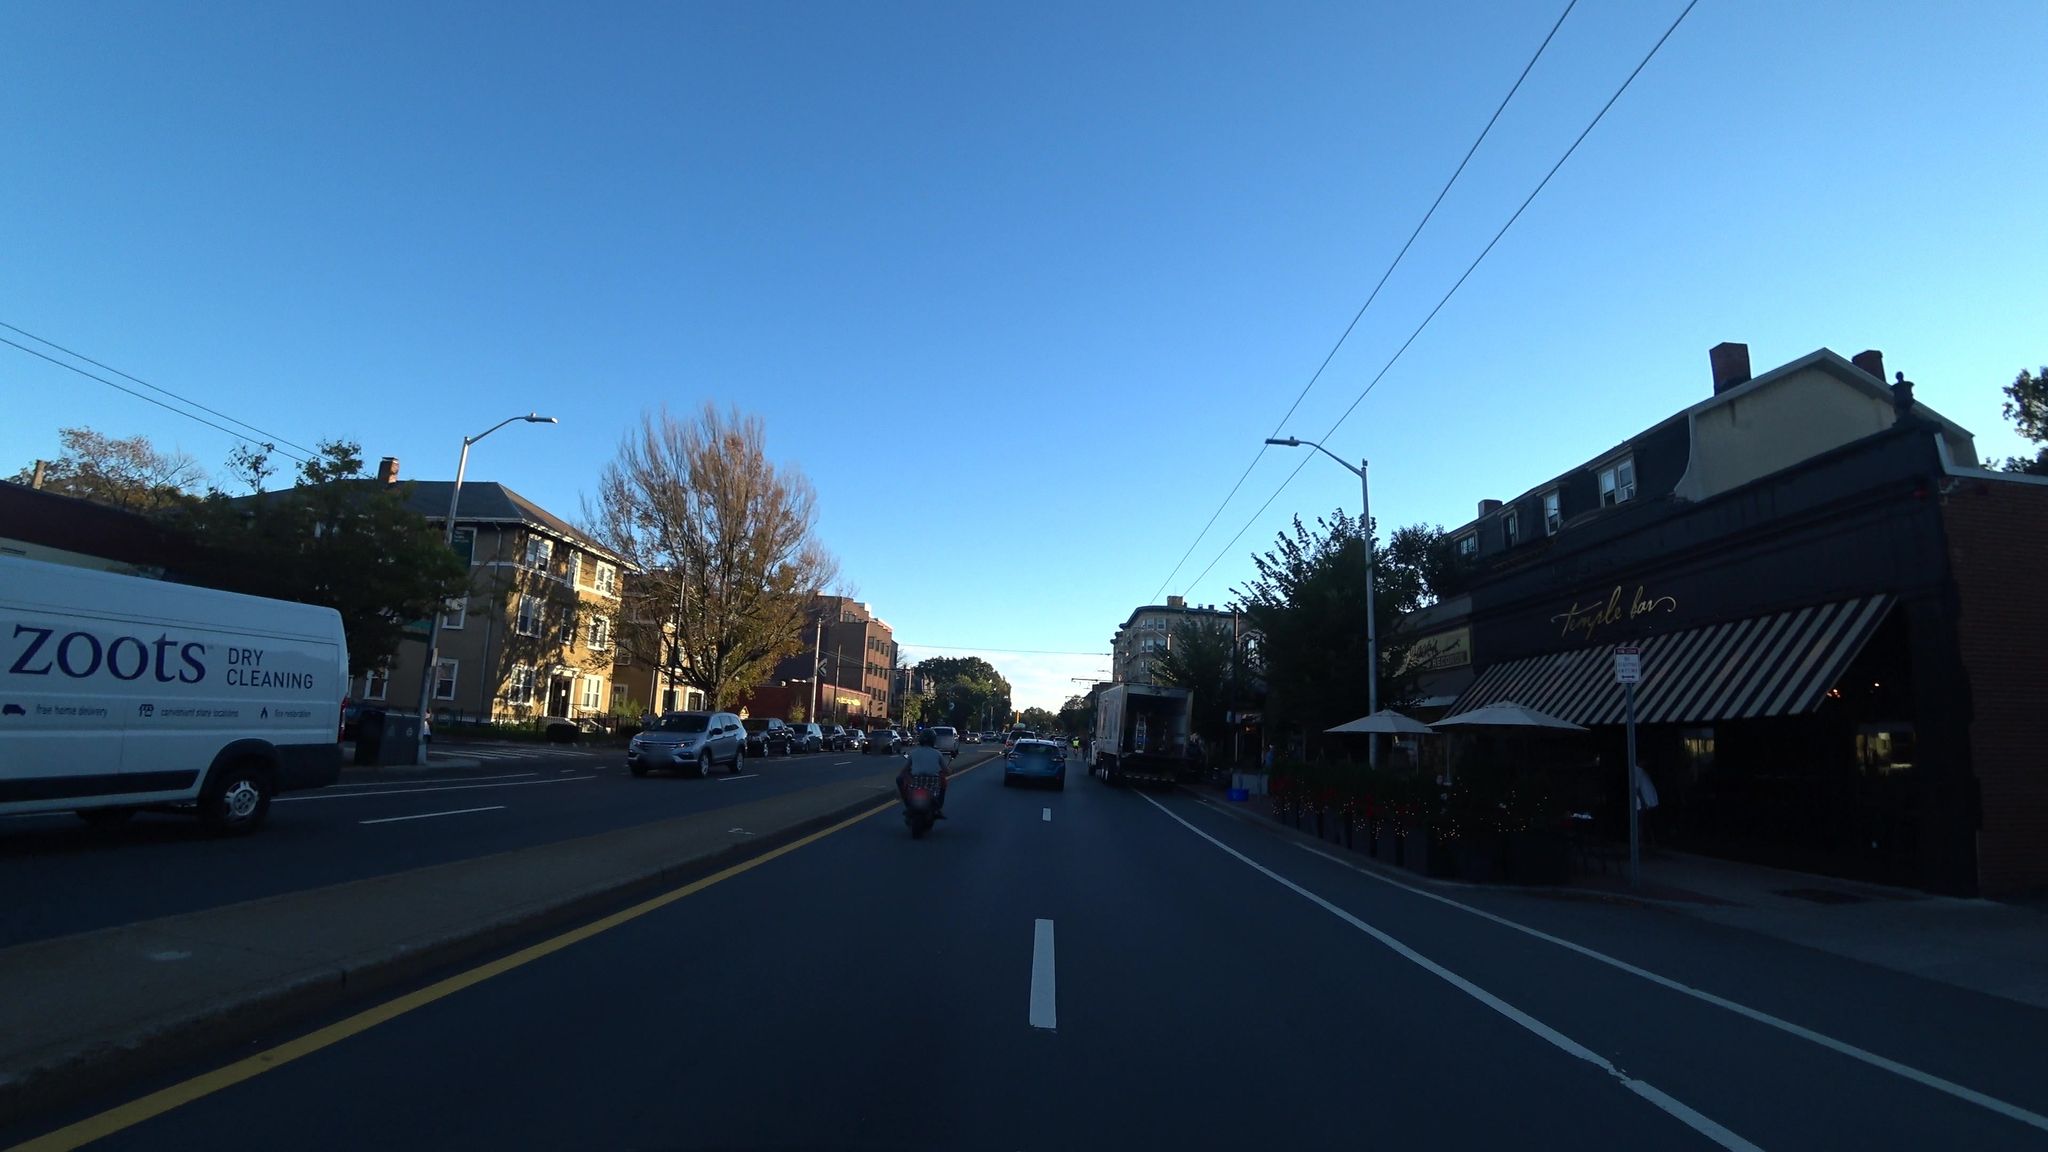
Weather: clear
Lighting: dusk/dawn
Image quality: good
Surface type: driving surface
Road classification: primary
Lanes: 2
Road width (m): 26.8
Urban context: urban centre
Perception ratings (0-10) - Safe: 4.03, Lively: 8.72, Beautiful: 8.79, Boring: 1.07, Depressing: 2.32, Wealthy: 6.61